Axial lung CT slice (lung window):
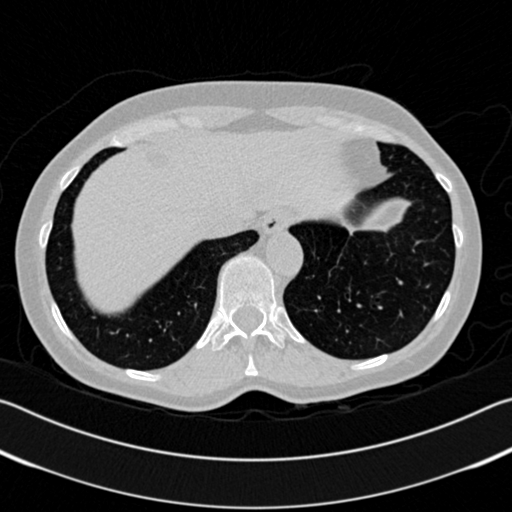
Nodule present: no